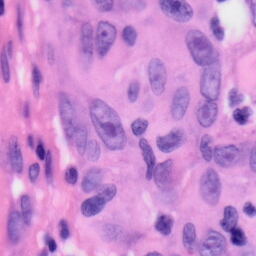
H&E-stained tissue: Skin